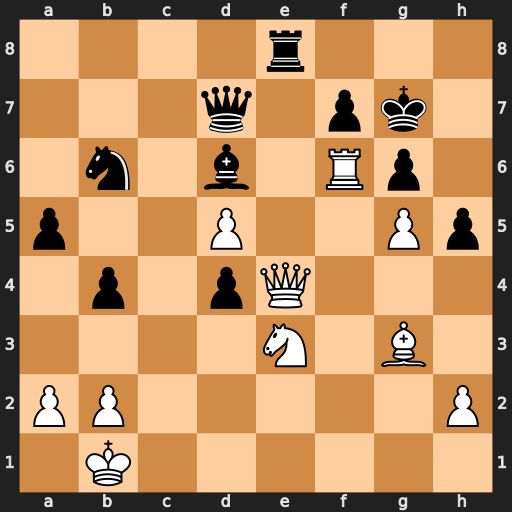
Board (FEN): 4r3/3q1pk1/1n1b1Rp1/p2P2Pp/1p1pQ3/4N1B1/PP5P/1K6
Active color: w
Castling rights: -
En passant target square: -
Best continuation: Qxd4 Bxg3 hxg3